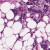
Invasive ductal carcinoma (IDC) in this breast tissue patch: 1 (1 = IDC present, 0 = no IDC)